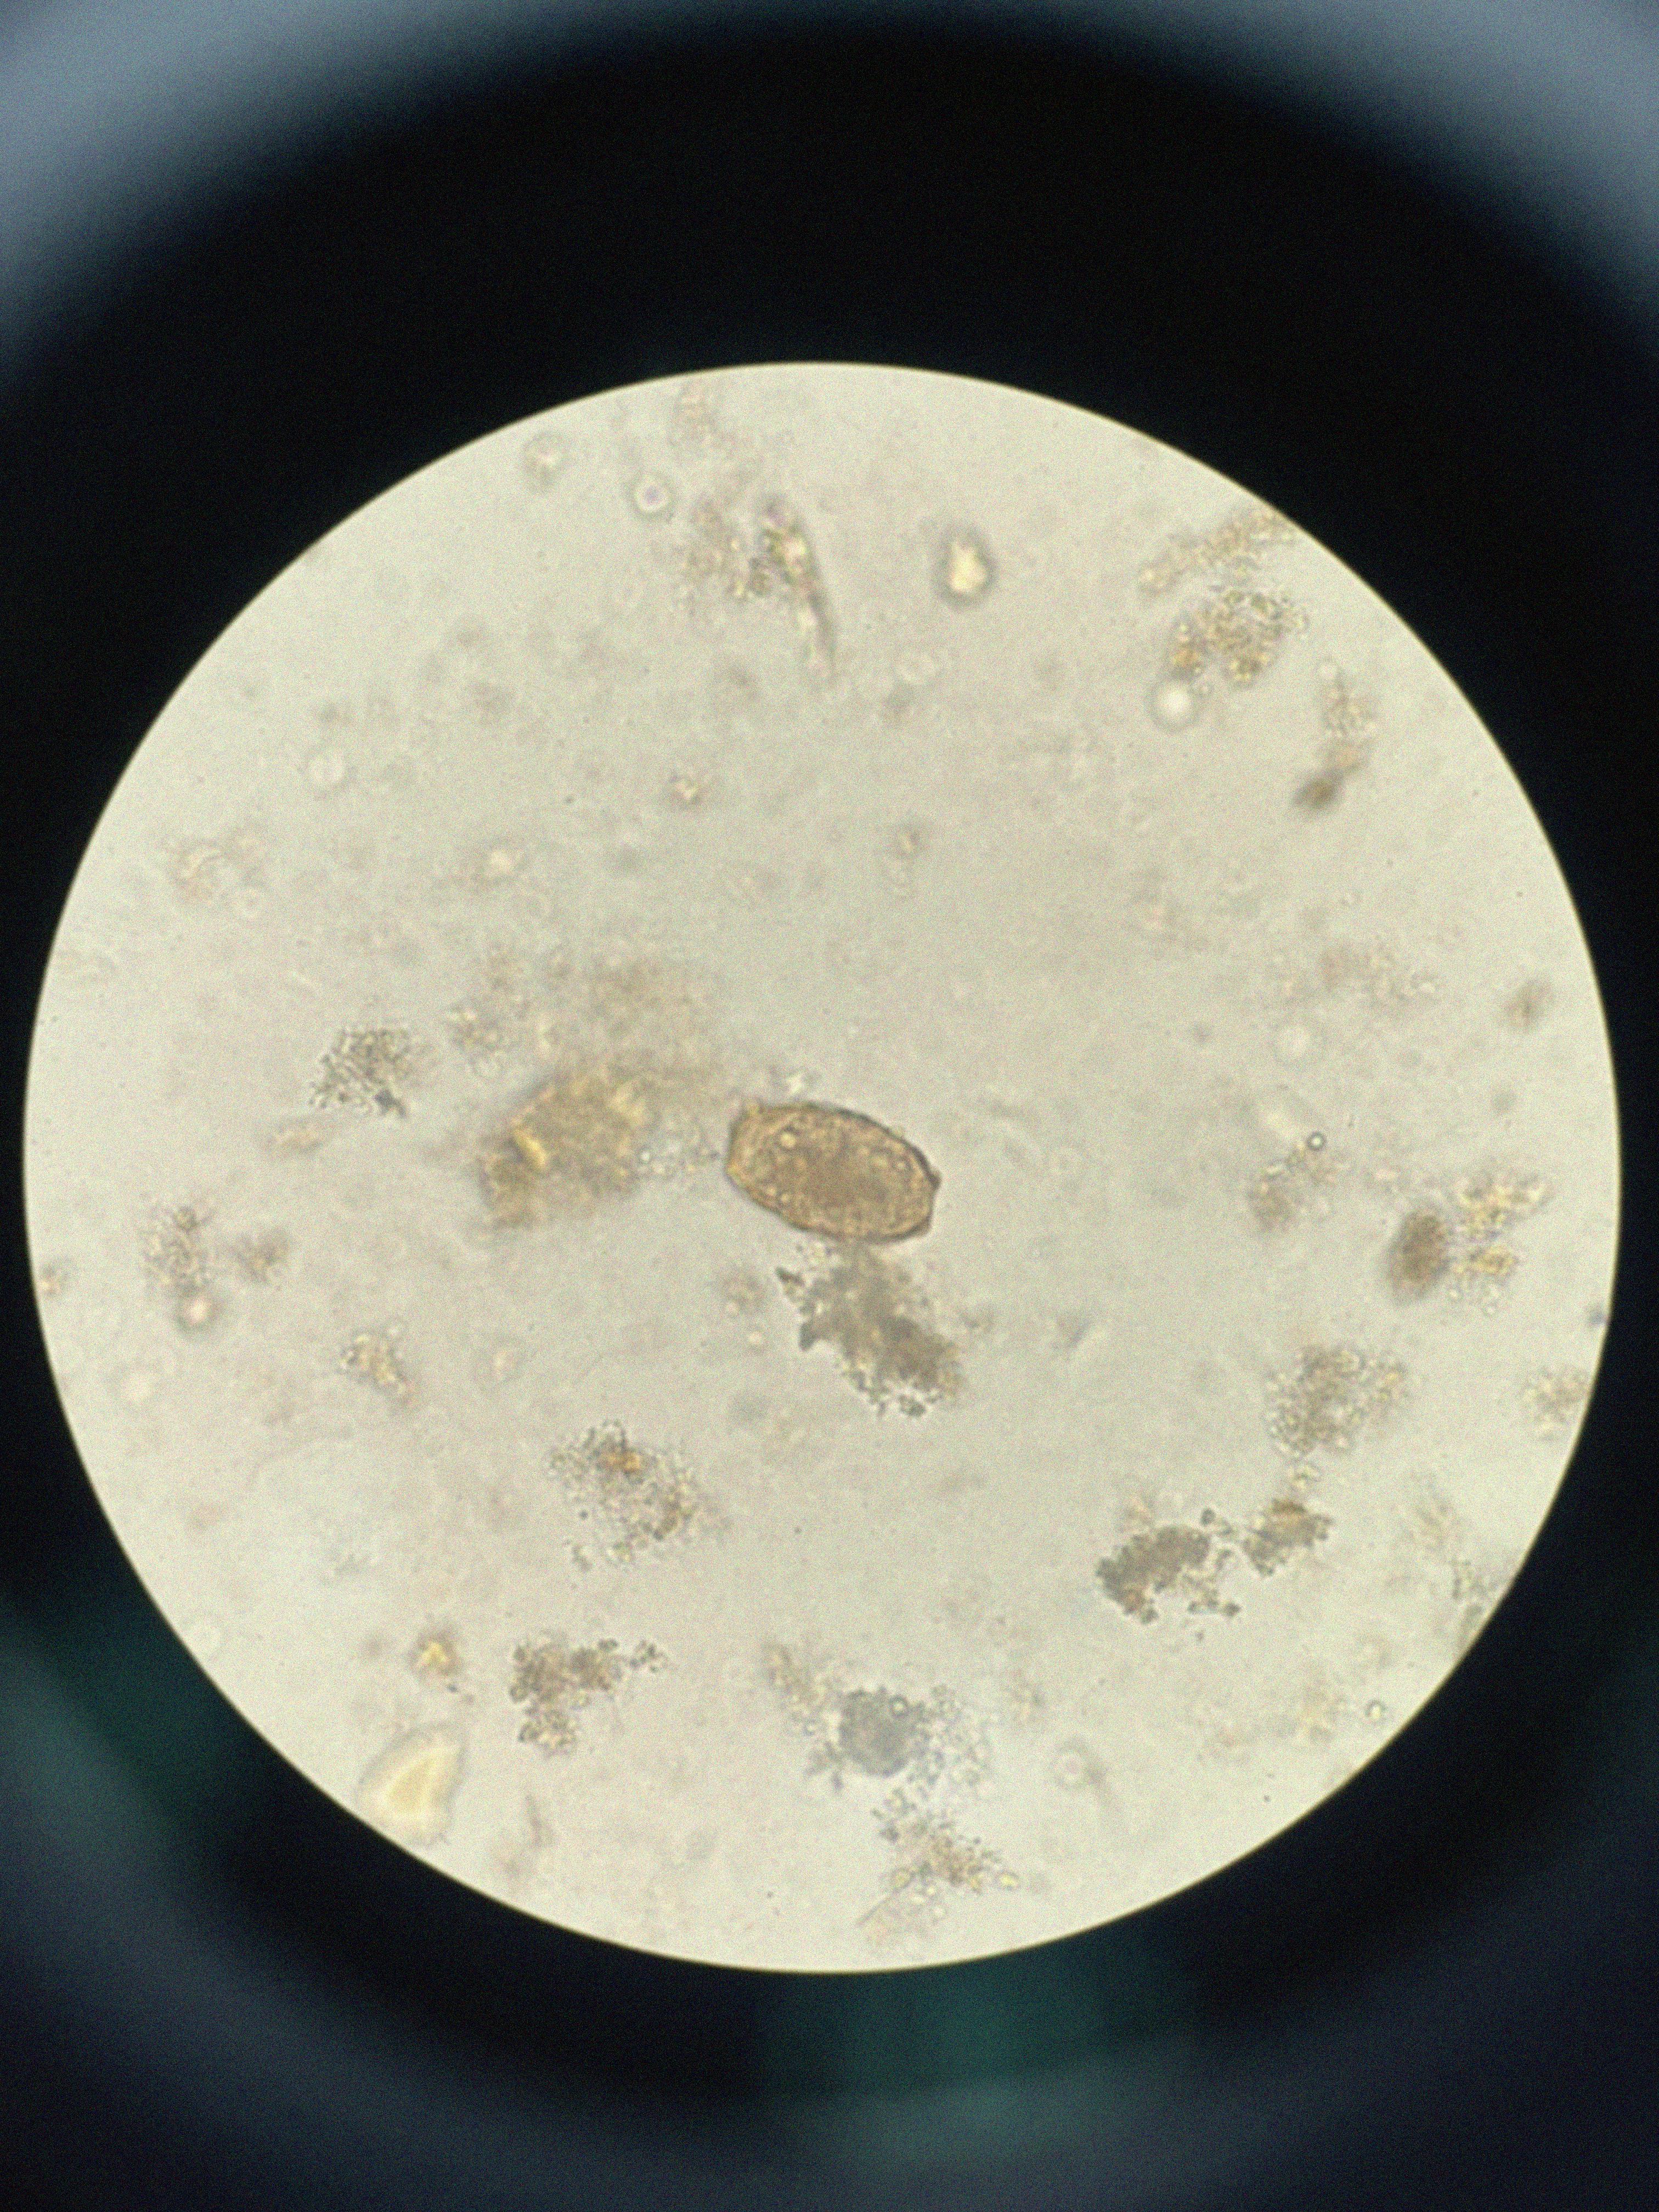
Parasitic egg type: Ascaris lumbricoides